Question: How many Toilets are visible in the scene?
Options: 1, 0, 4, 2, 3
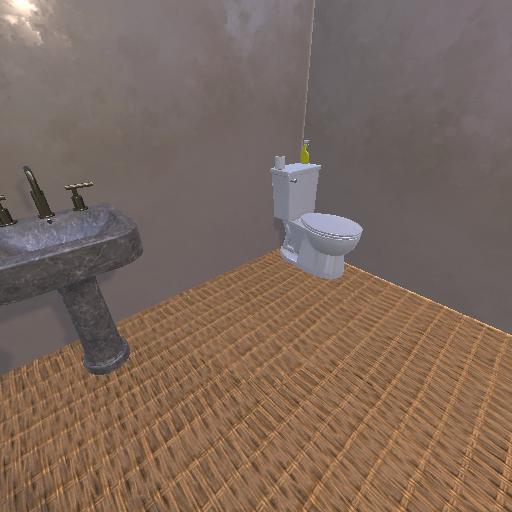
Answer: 1